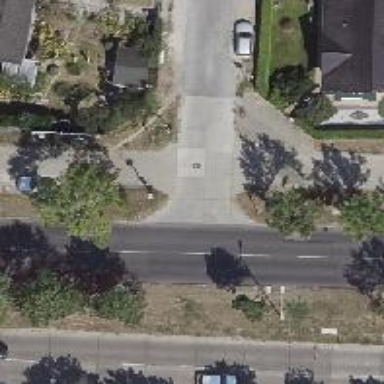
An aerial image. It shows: Residential road with asphalt surface.